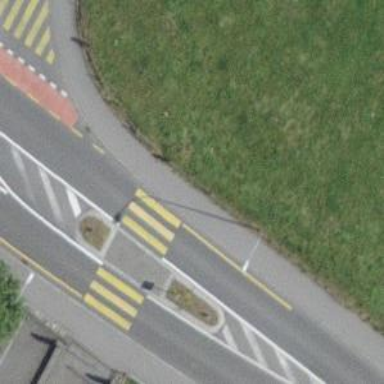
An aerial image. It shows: Uncontrolled zebra crossing with central island.